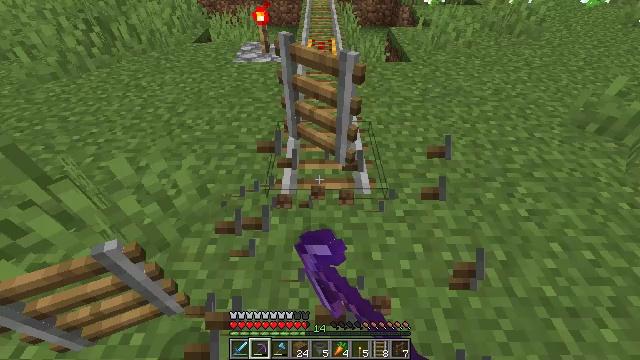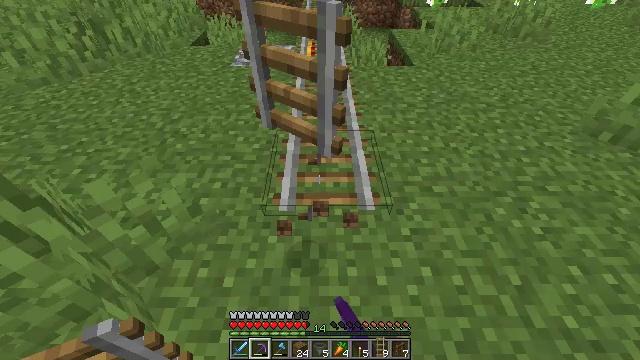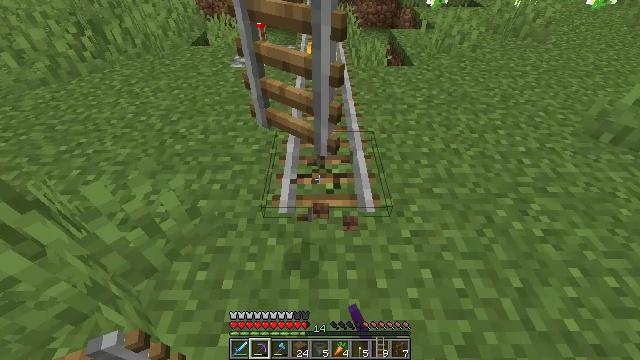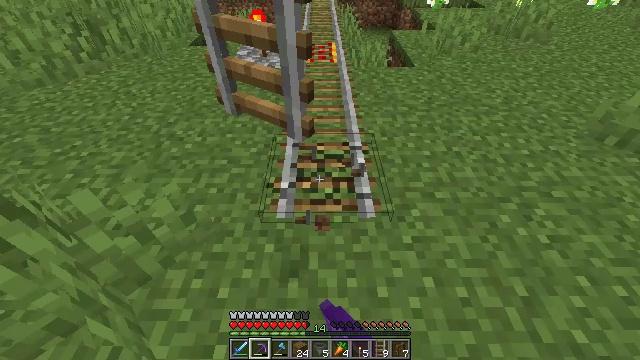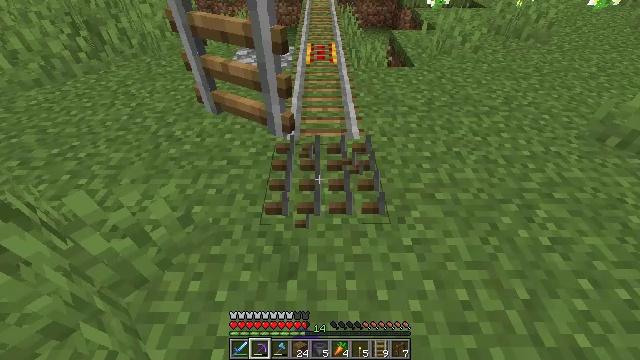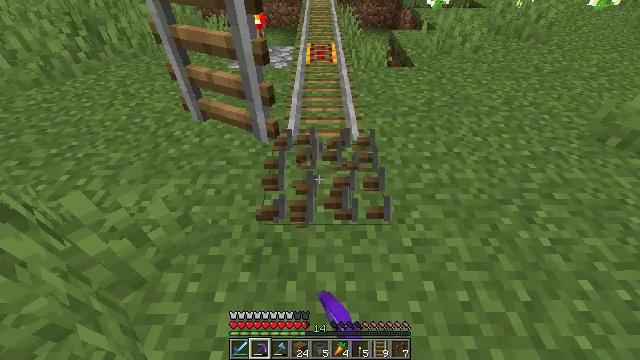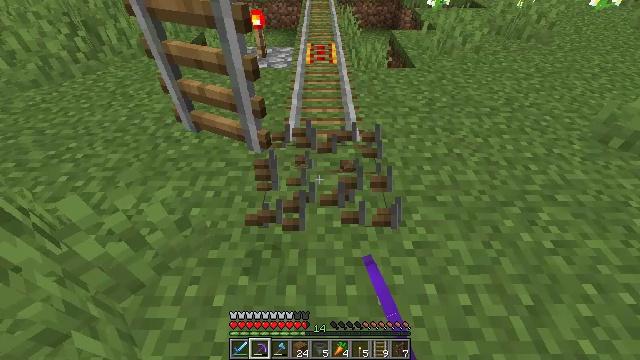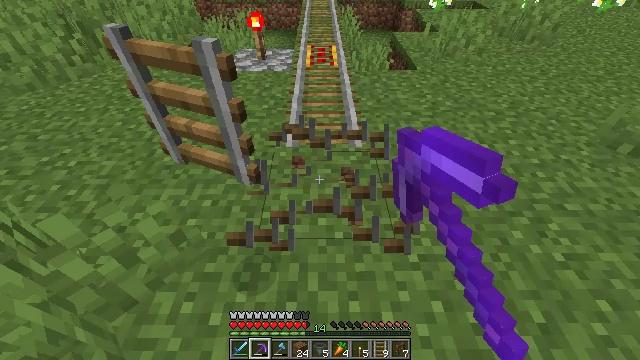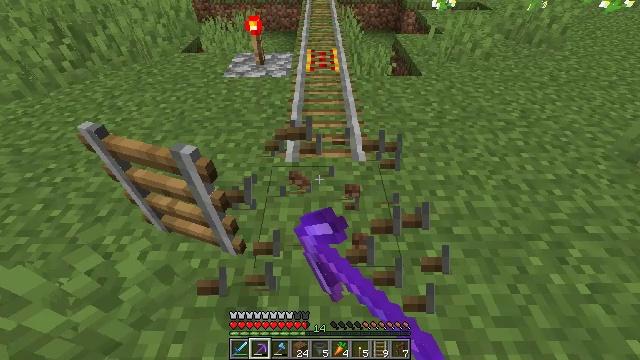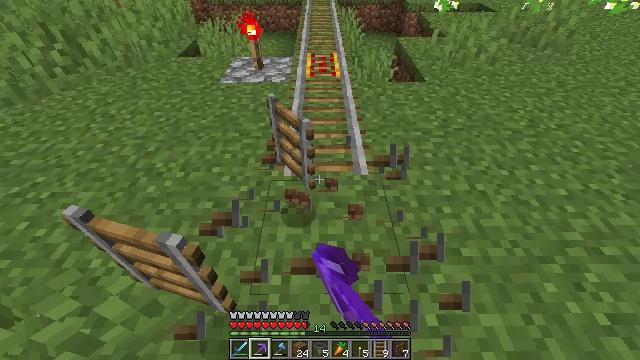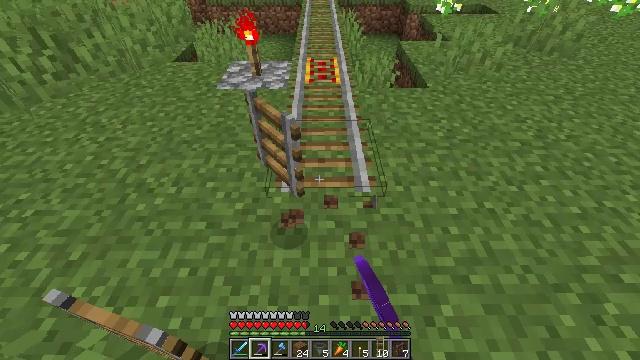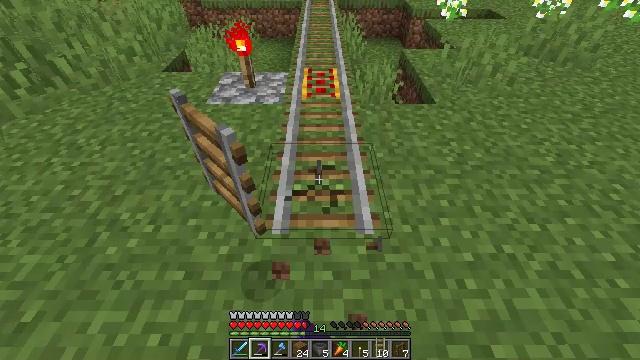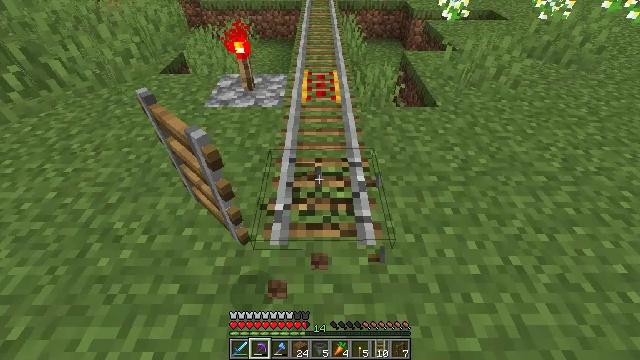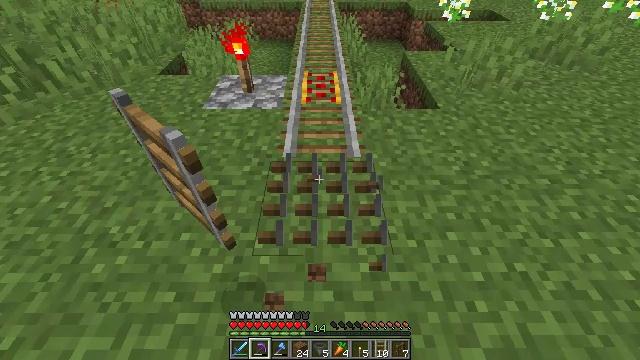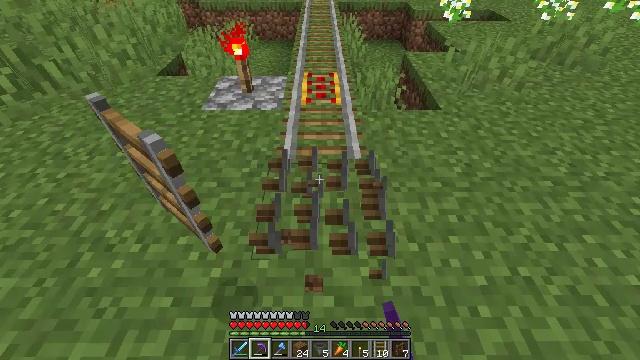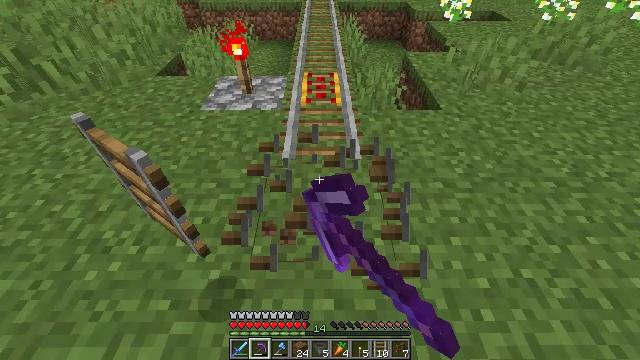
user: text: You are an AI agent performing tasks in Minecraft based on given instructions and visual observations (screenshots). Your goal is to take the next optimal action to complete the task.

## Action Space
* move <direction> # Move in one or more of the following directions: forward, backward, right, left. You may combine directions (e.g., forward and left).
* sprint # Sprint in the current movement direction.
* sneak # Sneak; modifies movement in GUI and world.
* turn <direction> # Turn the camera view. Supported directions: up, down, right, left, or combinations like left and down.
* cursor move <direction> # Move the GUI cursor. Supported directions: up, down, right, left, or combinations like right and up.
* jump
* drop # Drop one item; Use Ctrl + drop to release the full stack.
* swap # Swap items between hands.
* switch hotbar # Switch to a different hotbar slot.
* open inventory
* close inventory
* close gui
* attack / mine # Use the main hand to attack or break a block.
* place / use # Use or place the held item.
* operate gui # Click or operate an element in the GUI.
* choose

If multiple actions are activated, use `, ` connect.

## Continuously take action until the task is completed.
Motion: motion action
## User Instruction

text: Mine the rail.
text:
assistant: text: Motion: attack / mine
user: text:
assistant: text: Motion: attack / mine
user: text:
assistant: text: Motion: attack / mine
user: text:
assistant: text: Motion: attack / mine
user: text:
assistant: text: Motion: attack / mine
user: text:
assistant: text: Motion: move forward, attack / mine
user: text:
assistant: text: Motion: move forward, attack / mine
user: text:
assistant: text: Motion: move forward, attack / mine
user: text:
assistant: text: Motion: move forward, attack / mine
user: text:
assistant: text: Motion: move forward, attack / mine
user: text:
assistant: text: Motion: move forward, attack / mine
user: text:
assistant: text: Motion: attack / mine
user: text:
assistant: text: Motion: attack / mine
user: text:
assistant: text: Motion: attack / mine
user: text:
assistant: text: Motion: attack / mine
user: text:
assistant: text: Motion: move forward, attack / mine
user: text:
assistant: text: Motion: move forward, attack / mine
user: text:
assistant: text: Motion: move forward, attack / mine
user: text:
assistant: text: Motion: move forward, attack / mine
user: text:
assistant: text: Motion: move forward, attack / mine
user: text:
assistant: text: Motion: attack / mine
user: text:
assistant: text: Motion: attack / mine
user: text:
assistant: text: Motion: attack / mine
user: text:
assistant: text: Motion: attack / mine
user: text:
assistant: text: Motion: attack / mine
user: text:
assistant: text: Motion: attack / mine
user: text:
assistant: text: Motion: attack / mine